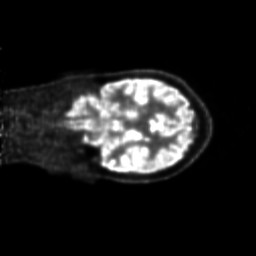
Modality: PET
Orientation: coronal
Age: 23
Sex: male
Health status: ill